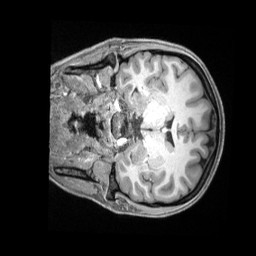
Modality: T1w
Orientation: coronal
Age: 23
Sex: female
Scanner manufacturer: siemens
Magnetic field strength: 3 T
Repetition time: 2.4 s
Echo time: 0.00226 s